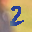
Label: 2